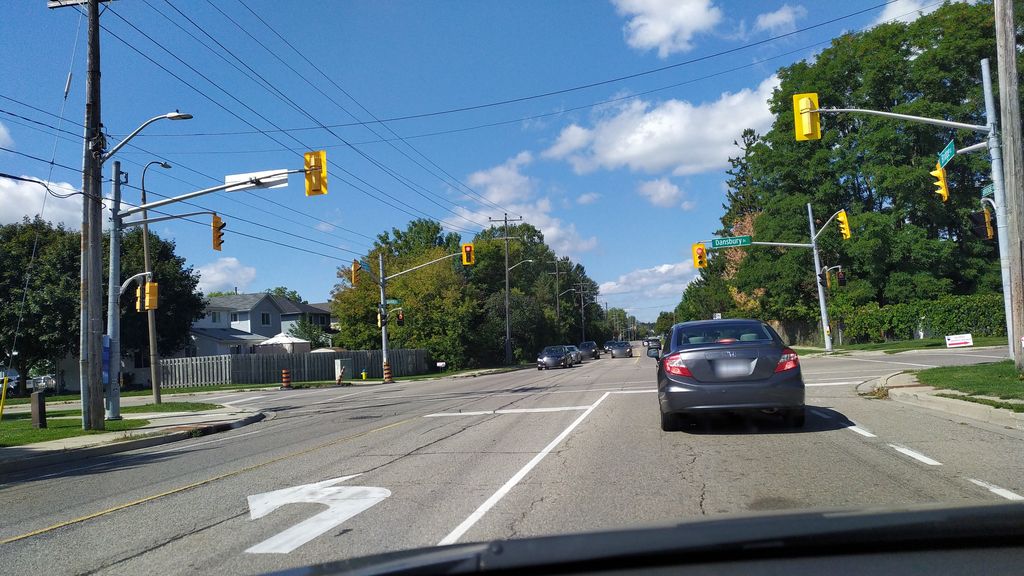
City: kitchener-waterloo